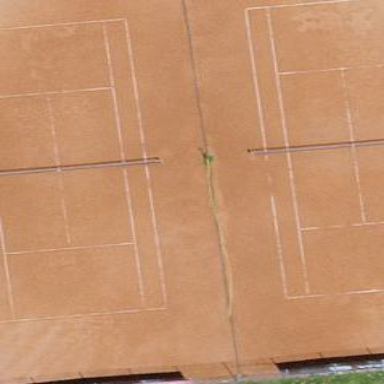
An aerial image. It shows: Clay tennis court pitch.